Question: What is the way to put multiple linear layouts in one scroll view, and meanwhile I want 4 buttons at the bottom for actions which should remain there in a strip or menu. Can any one please guide me in the right way to handle this. I am newbie in Android and I tried to explore this on forums and sites but everywhere I have seen that the scroll view can manage only one child, but I have multiple linear layouts with text fields.
I am attaching an image for explanation.

'''
<LinearLayout
android:layout_width="match_parent"
android:layout_height="wrap_content"
android:orientation="horizontal"
android:paddingLeft="25dip"
android:paddingRight="25dip"
android:paddingTop="25dip" >
<EditText
android:id="@+id/txtVehicleNo"
android:layout_width="match_parent"
android:layout_height="wrap_content"
android:ems="10"
android:hint="@string/vehicle_no"
android:inputType="textPersonName" />
</LinearLayout>
<LinearLayout
android:layout_width="match_parent"
android:layout_height="wrap_content"
android:orientation="horizontal"
android:paddingLeft="25dip"
android:paddingRight="25dip"
android:paddingTop="25dip" >
<EditText
android:id="@+id/txtViolationCode"
android:layout_width="match_parent"
android:layout_height="wrap_content"
android:ems="10"
android:hint="@string/violation_code"
android:inputType="textPersonName" />
</LinearLayout>
<LinearLayout
android:layout_width="match_parent"
android:layout_height="wrap_content"
android:orientation="horizontal"
android:paddingLeft="25dip"
android:paddingRight="25dip"
android:paddingTop="25dip" >
<EditText
android:id="@+id/txtReceiptNo"
android:layout_width="match_parent"
android:layout_height="wrap_content"
android:ems="10"
android:hint="@string/receipt_no"
android:inputType="textPersonName" />
</LinearLayout>
<LinearLayout
android:layout_width="match_parent"
android:layout_height="wrap_content"
android:orientation="horizontal"
android:paddingLeft="25dip"
android:paddingRight="25dip"
android:paddingTop="25dip" >
<EditText
android:id="@+id/txtFineAmount"
android:layout_width="match_parent"
android:layout_height="wrap_content"
android:ems="10"
android:hint="@string/fine_amount"
android:inputType="textPersonName" />
</LinearLayout>
<LinearLayout
android:layout_width="match_parent"
android:layout_height="wrap_content"
android:orientation="horizontal"
android:paddingLeft="25dip"
android:paddingRight="25dip"
android:paddingTop="25dip" >
<EditText
android:id="@+id/txtPreviousDetails"
android:layout_width="match_parent"
android:layout_height="wrap_content"
android:ems="10"
android:hint="@string/previous_details"
android:inputType="textPersonName" />
</LinearLayout>
'''
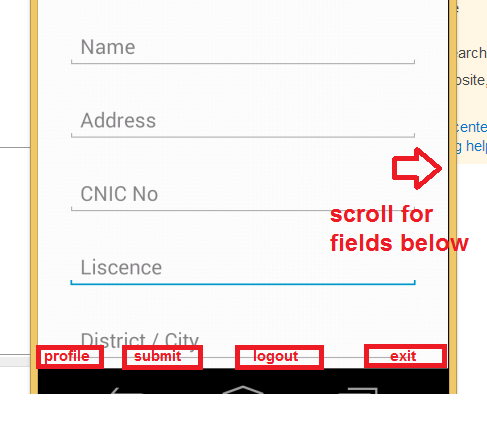
Answer: Hey I thinks I am late here, please see below answer. its working fine and tested by me.
'''
<LinearLayout xmlns:android="http://schemas.android.com/apk/res/android"
android:layout_width="match_parent"
android:layout_height="wrap_content"
android:orientation="vertical" >
<ScrollView
android:id="@+id/scrollview"
android:layout_width="match_parent"
android:layout_weight="1"
android:layout_height="0dp" >
<LinearLayout
android:layout_width="match_parent"
android:layout_height="0dp"
android:orientation="vertical" >
<EditText
android:id="@+id/txtVehicleNo"
android:layout_width="match_parent"
android:layout_height="wrap_content"
android:ems="10"
android:hint="vehicle_no"
android:inputType="textPersonName" />
<EditText
android:id="@+id/txtViolationCode"
android:layout_width="match_parent"
android:layout_height="wrap_content"
android:ems="10"
android:hint="violation_code"
android:inputType="textPersonName" />
<EditText
android:id="@+id/txtReceiptNo"
android:layout_width="match_parent"
android:layout_height="wrap_content"
android:ems="10"
android:hint="receipt_no"
android:inputType="textPersonName" />
<EditText
android:id="@+id/txtFineAmount"
android:layout_width="match_parent"
android:layout_height="wrap_content"
android:ems="10"
android:hint="fine_amount"
android:inputType="textPersonName" />
<EditText
android:id="@+id/txtPreviousDetails"
android:layout_width="match_parent"
android:layout_height="wrap_content"
android:ems="10"
android:hint="previous_details"
android:inputType="textPersonName" />
<EditText
android:id="@+id/editText1"
android:layout_width="match_parent"
android:layout_height="wrap_content"
android:ems="10" >
<requestFocus />
</EditText>
<EditText
android:id="@+id/editText2"
android:layout_width="match_parent"
android:layout_height="wrap_content"
android:ems="10" />
<EditText
android:id="@+id/editText3"
android:layout_width="match_parent"
android:layout_height="wrap_content"
android:ems="10" />
<EditText
android:id="@+id/editText4"
android:layout_width="match_parent"
android:layout_height="wrap_content"
android:ems="10" />
<EditText
android:id="@+id/editText5"
android:layout_width="match_parent"
android:layout_height="wrap_content"
android:ems="10" />
<EditText
android:id="@+id/editText6"
android:layout_width="match_parent"
android:layout_height="wrap_content"
android:ems="10" />
<EditText
android:id="@+id/editText7"
android:layout_width="match_parent"
android:layout_height="wrap_content"
android:ems="10" />
</LinearLayout>
</ScrollView>
<LinearLayout
android:layout_width="wrap_content"
android:layout_height="wrap_content"
android:layout_marginBottom="5dp"
android:layout_marginTop="10dp"
android:orientation="horizontal" >
<Button
android:id="@+id/button2"
android:layout_width="wrap_content"
android:layout_height="wrap_content"
android:text="profile"
android:textColor="#ff00ff" />
<Button
android:id="@+id/button1"
android:layout_width="wrap_content"
android:layout_height="wrap_content"
android:text="submit"
android:textColor="#ff00ff" />
<Button
android:id="@+id/button3"
android:layout_width="wrap_content"
android:layout_height="wrap_content"
android:text="logout"
android:textColor="#ff00ff" />
<Button
android:id="@+id/button4"
android:layout_width="wrap_content"
android:layout_height="wrap_content"
android:text="exit"
android:textColor="#ff00ff" />
</LinearLayout>
</LinearLayout>
'''
Well as you said that you wants to add the items in action bar, so follow simple steps to do this.
'main.xml'
'''
<menu xmlns:android="http://schemas.android.com/apk/res/android" >
<item
android:id="@+id/action_search"
android:icon="@drawable/male1"
android:showAsAction="ifRoom"
android:title="action_search"/>
<item
android:id="@+id/as"
android:icon="@drawable/picture"
android:showAsAction="never"
android:title="as"/>
</menu>
'''
'''
package com.rk.aatest;
import android.view.Menu;
import android.view.MenuInflater;
import android.app.Activity;
import android.os.Bundle;
public class MainActivity extends Activity {
@Override
protected void onCreate(Bundle savedInstanceState) {
super.onCreate(savedInstanceState);
setContentView(R.layout.activity_main);
}
@Override
public boolean onCreateOptionsMenu(Menu menu) {
// Inflate the menu items for use in the action bar
MenuInflater inflater = getMenuInflater();
inflater.inflate(R.menu.main, menu);
return super.onCreateOptionsMenu(menu);
}
}
'''